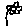
Label: flower